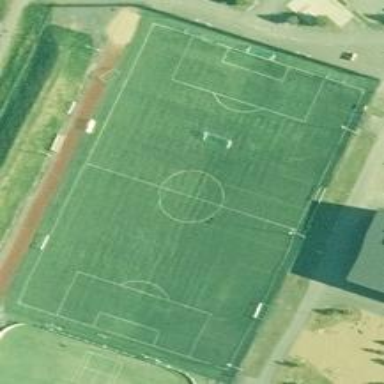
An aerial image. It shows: Soccer pitch for outdoor sports and leisure activities.